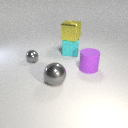
large purple rubber cylinder behind large gray metal sphere